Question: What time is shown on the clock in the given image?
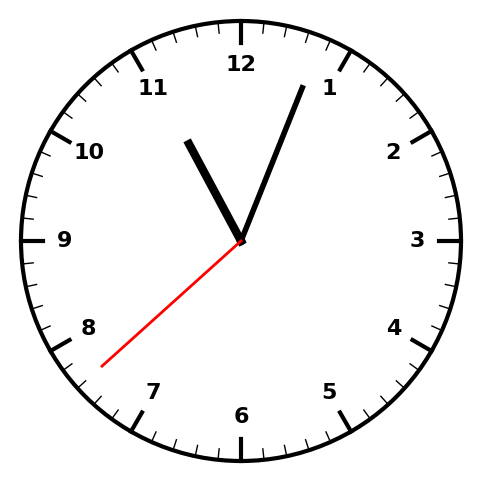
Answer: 11:03:38